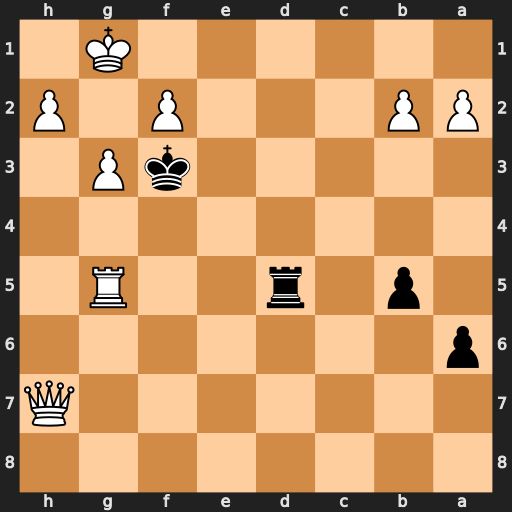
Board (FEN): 8/7Q/p7/1p1r2R1/8/5kP1/PP3P1P/6K1
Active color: b
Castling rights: -
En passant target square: -
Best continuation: Rd1#